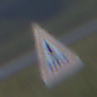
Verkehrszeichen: FussgaengerueberwegLinks
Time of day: SunriseSunset
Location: Outdoor (Nature)
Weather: PartlyCloudy
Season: NotSpecified
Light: Natural